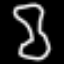
Label: hourglass